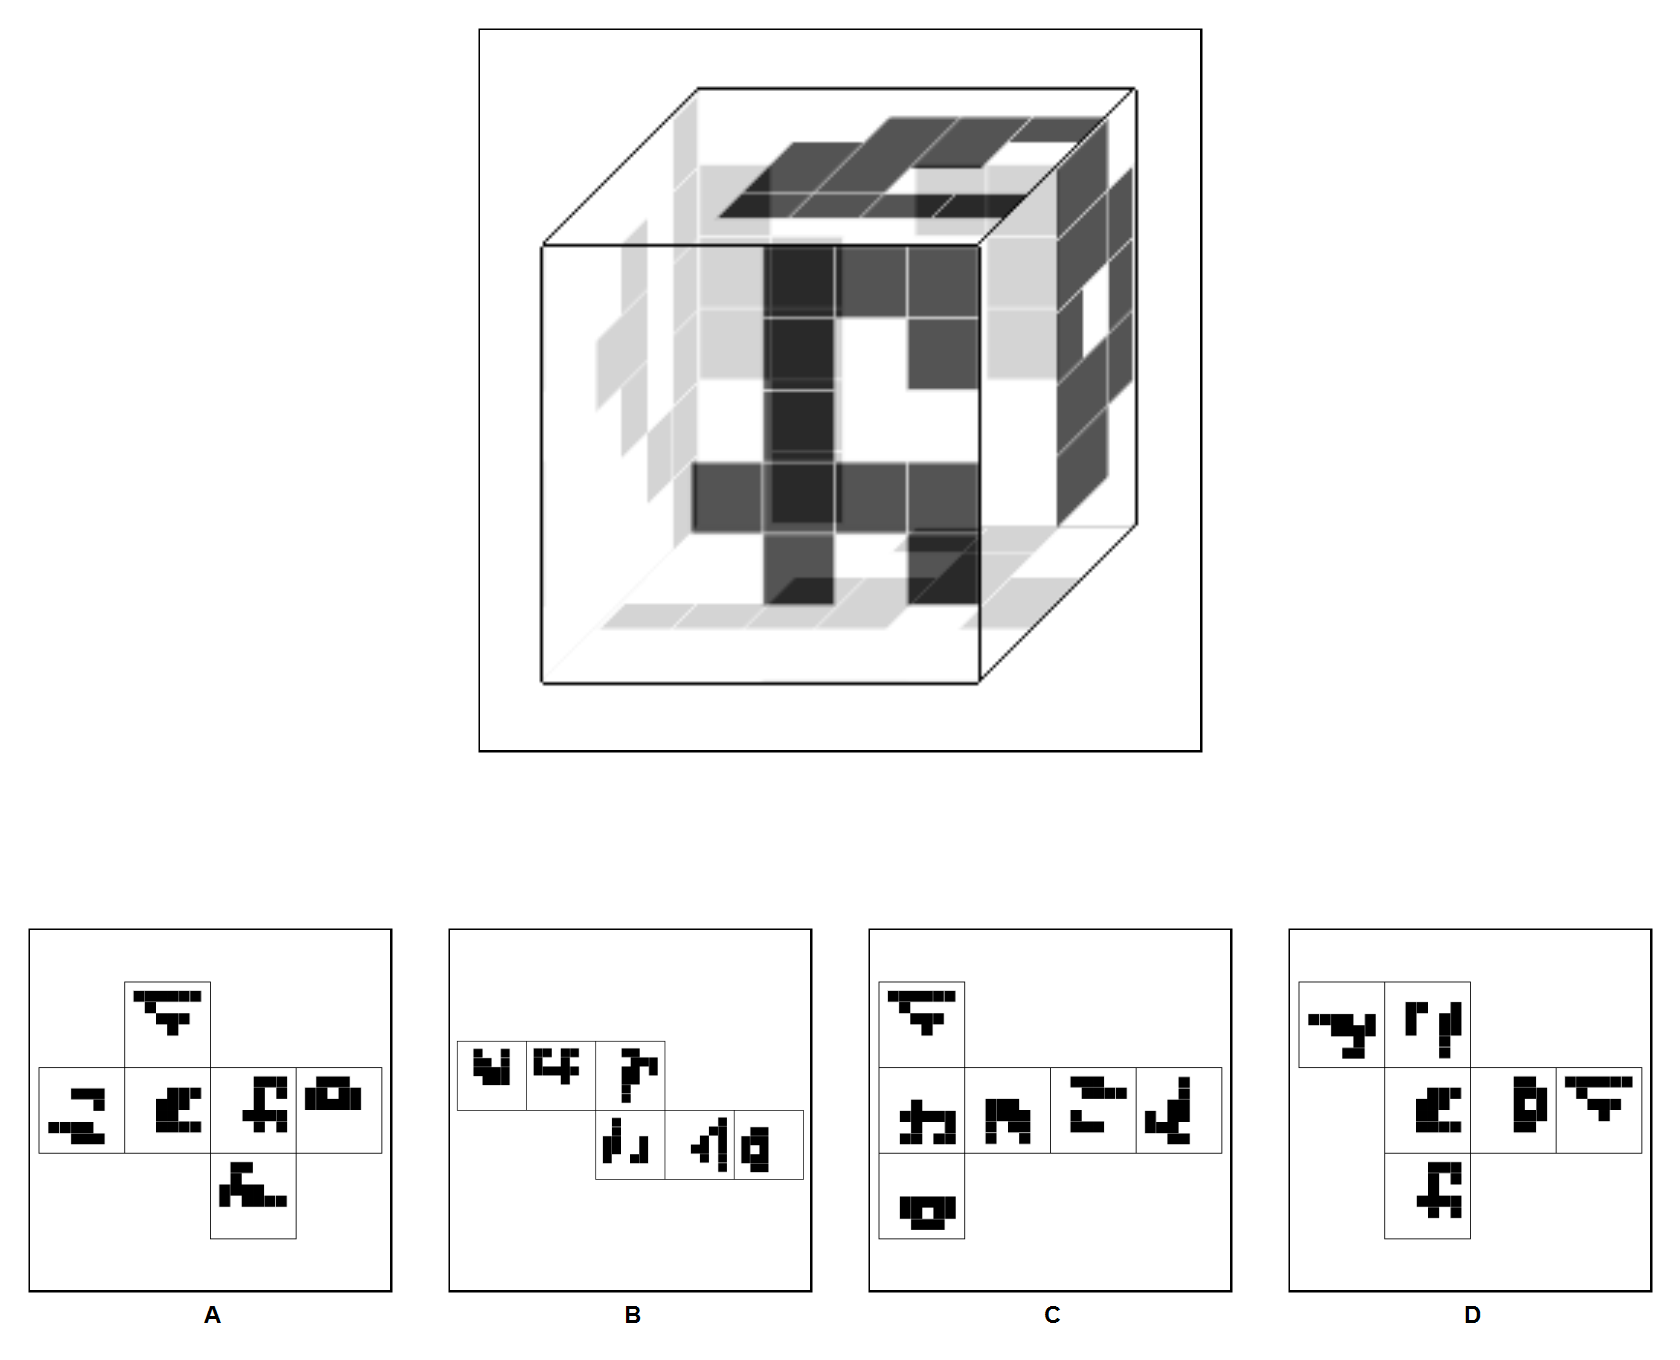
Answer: C